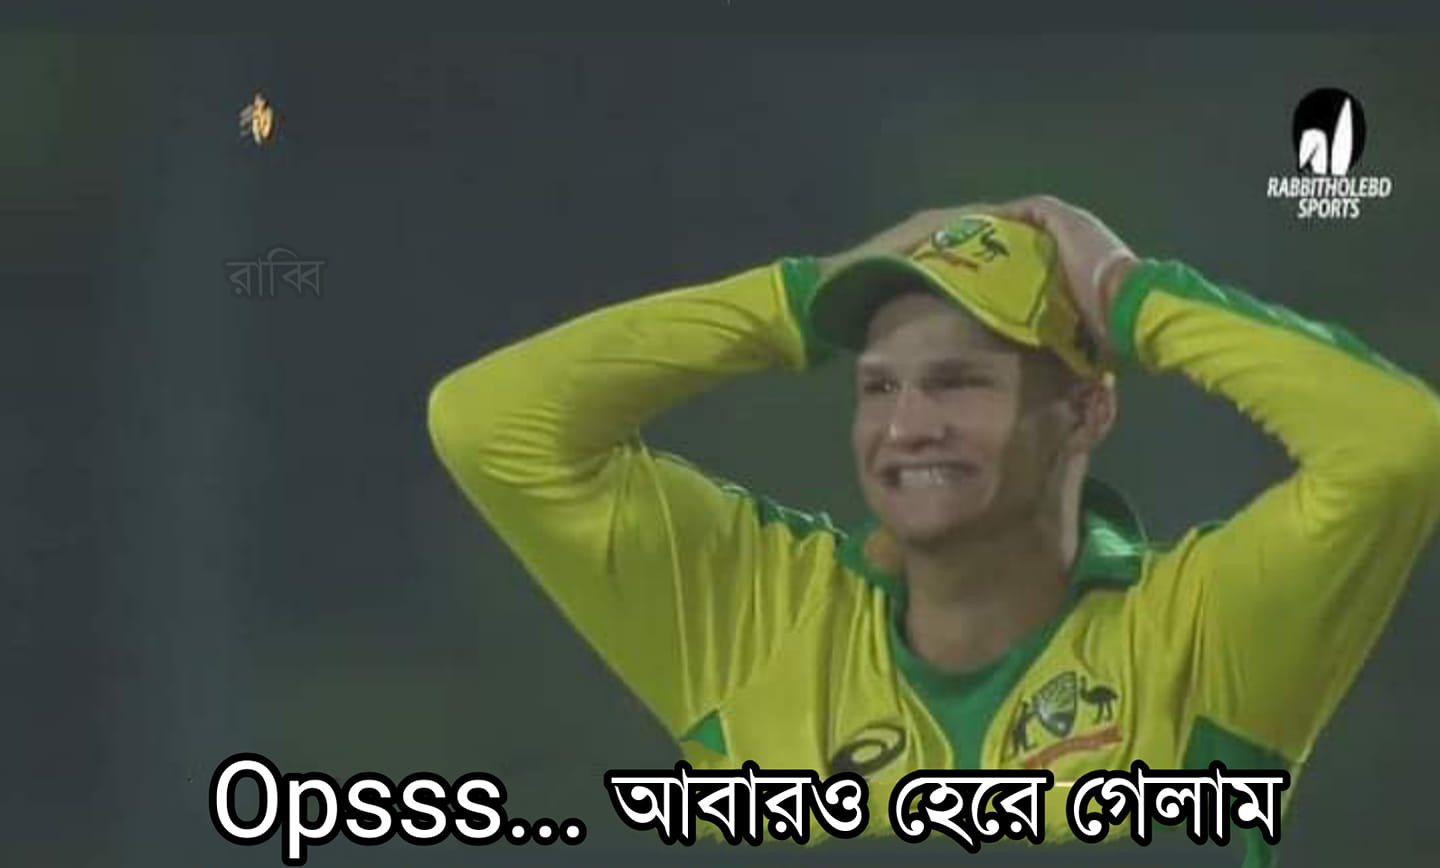
Caption: Opsss...  আবারও হেরে গেলাম
Label: non-hate